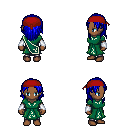
a pixel art fantasy rpg character, female body template, human, dark skin, sash dress, metal pants, blue long hairstyle, red bandana, white cloth bracers, four views (front, back, left, right), 2x2 character sprite sheet, small pixel art, hard edges, no anti-aliasing